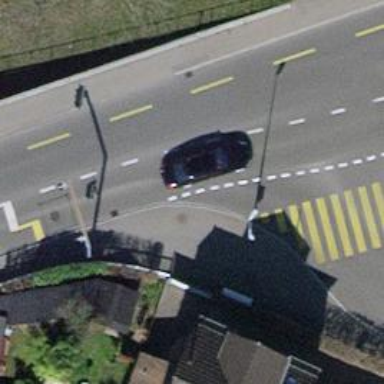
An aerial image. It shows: Sidewalk along the footway.